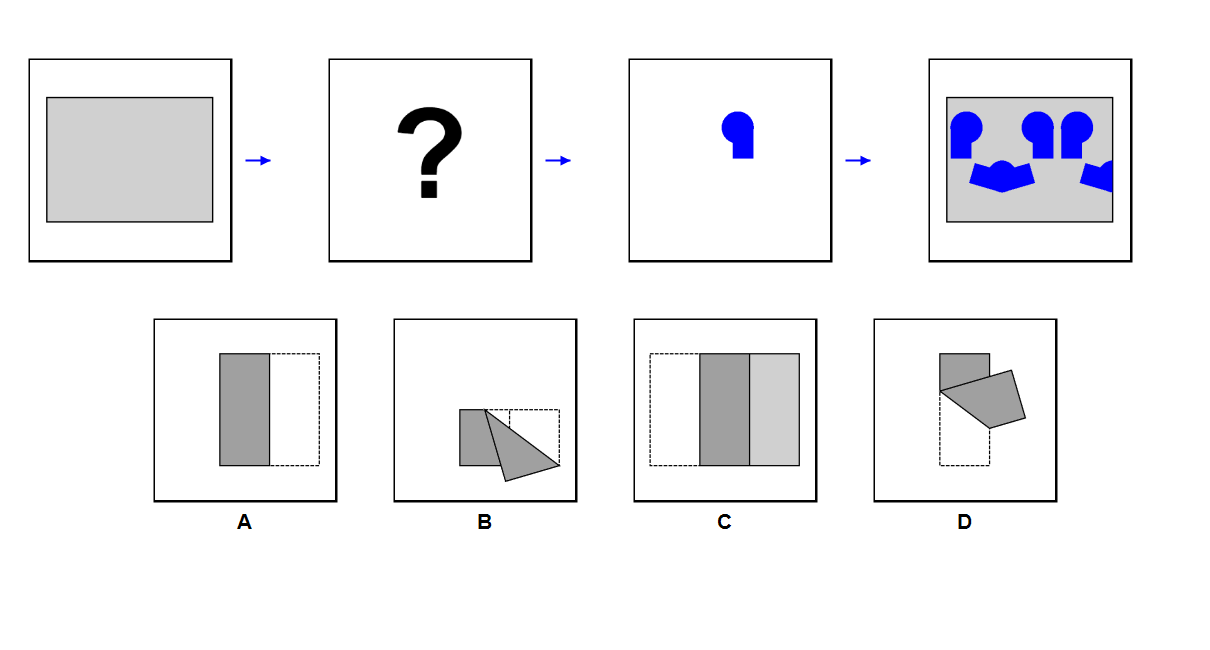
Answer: B